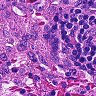
Metastatic tissue present: no